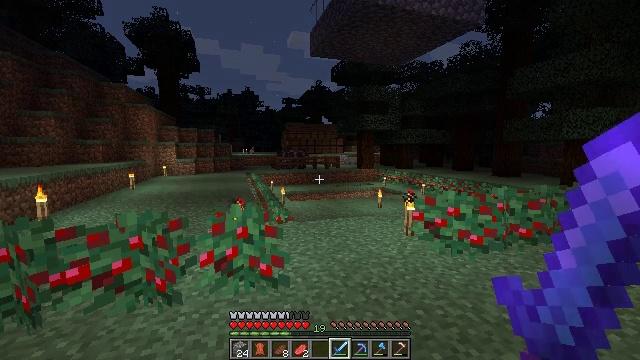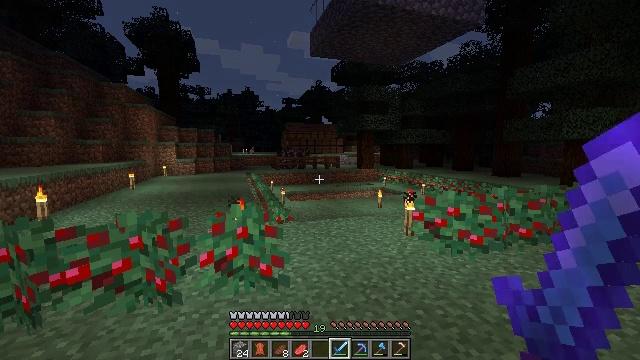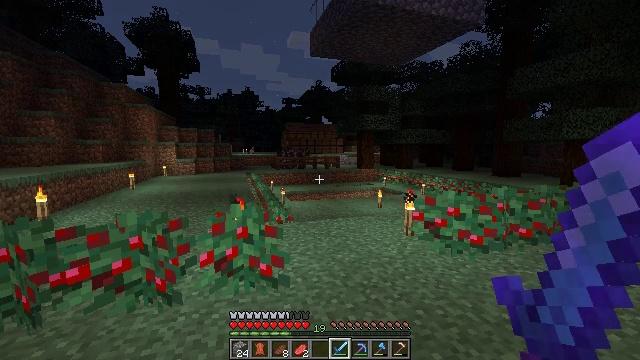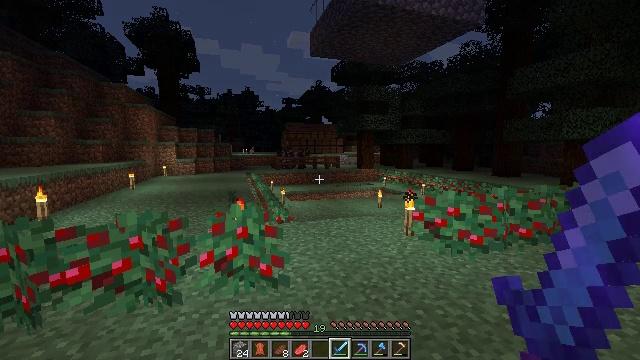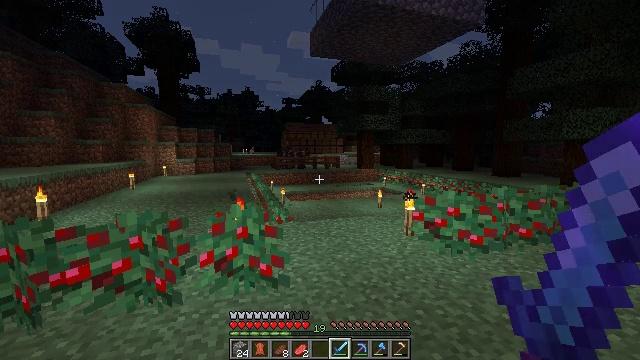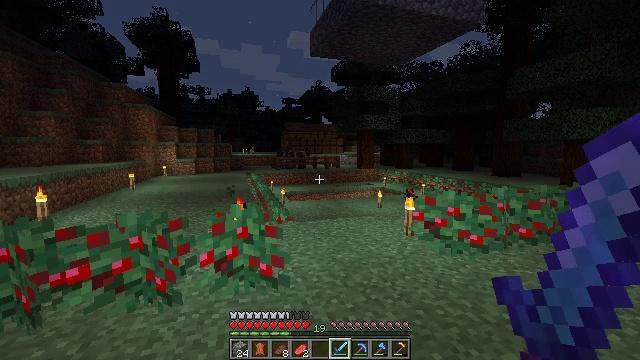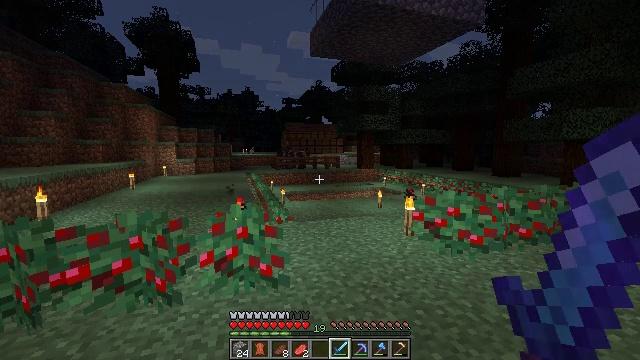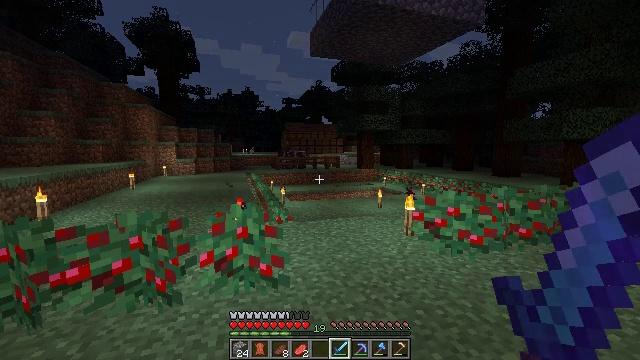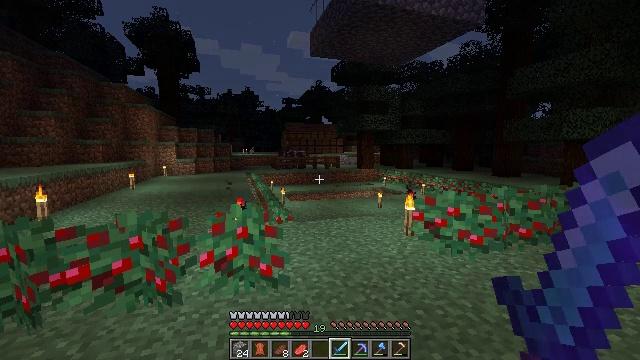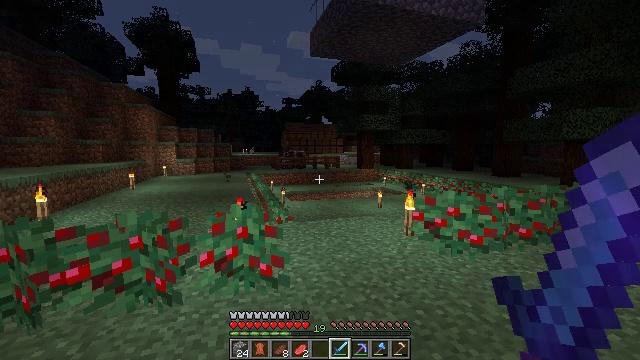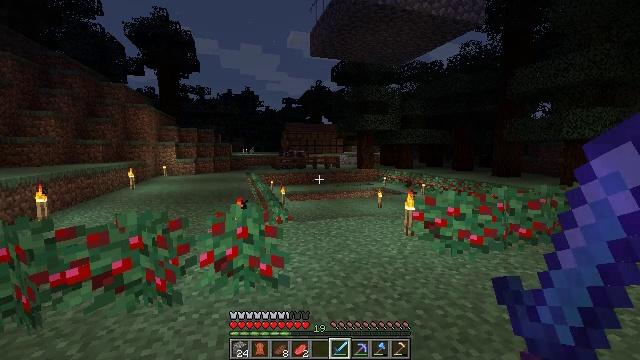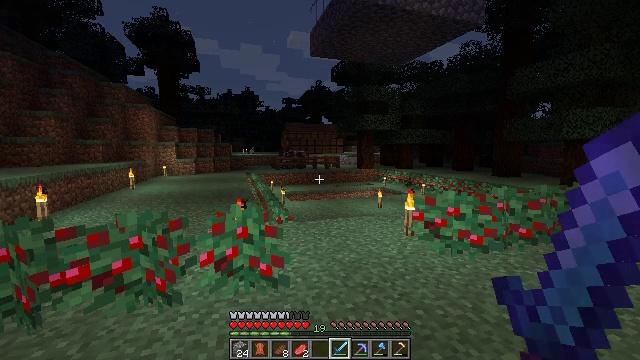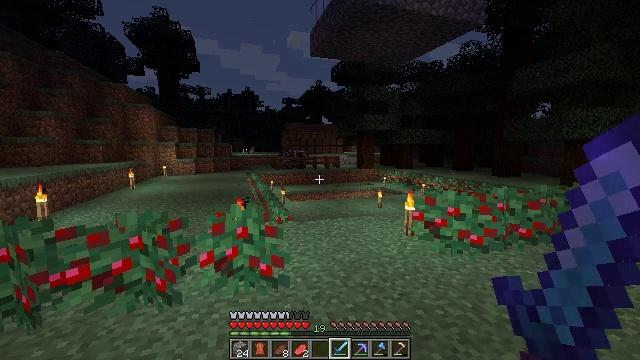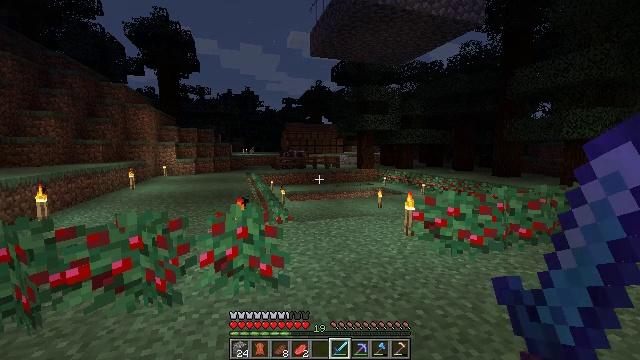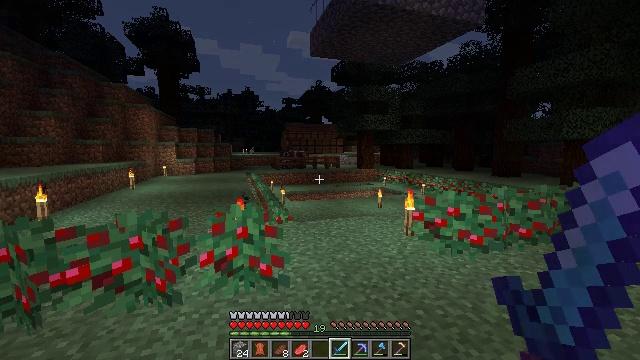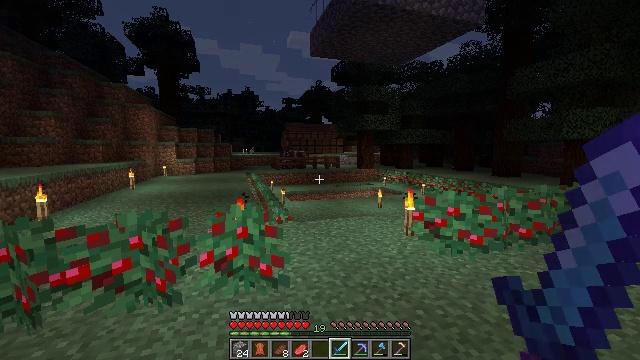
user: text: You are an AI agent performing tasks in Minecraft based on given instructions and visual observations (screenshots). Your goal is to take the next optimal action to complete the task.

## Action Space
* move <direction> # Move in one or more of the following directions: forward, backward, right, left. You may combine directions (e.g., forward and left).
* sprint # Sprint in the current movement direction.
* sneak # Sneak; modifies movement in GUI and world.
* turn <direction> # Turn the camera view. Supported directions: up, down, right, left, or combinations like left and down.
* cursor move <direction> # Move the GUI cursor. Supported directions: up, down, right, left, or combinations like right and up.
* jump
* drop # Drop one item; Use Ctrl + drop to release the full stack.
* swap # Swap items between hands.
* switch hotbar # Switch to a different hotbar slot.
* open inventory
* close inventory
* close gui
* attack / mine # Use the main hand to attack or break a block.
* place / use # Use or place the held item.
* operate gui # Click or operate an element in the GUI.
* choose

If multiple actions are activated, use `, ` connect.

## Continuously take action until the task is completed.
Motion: motion action
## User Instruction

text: Collect wheat crops.
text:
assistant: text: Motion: no_op
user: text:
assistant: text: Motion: no_op
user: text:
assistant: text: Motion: no_op
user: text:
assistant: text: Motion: no_op
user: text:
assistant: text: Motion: no_op
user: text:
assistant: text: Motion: no_op
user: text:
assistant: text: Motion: no_op
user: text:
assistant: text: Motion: no_op
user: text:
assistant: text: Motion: no_op
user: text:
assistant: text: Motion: no_op
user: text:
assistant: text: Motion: no_op
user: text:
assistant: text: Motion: no_op
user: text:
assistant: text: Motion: no_op
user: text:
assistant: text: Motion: no_op
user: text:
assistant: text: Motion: no_op
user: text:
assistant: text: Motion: no_op
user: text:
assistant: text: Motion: no_op
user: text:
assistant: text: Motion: no_op
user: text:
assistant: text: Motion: no_op
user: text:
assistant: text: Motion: no_op
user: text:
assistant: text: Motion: no_op
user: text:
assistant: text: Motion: no_op
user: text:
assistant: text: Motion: no_op
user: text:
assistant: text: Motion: no_op
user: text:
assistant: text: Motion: no_op
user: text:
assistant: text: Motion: no_op
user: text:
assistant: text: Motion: no_op
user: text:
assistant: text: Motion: no_op
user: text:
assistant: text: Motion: no_op
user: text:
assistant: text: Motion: no_op